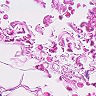
Metastatic tissue present: no